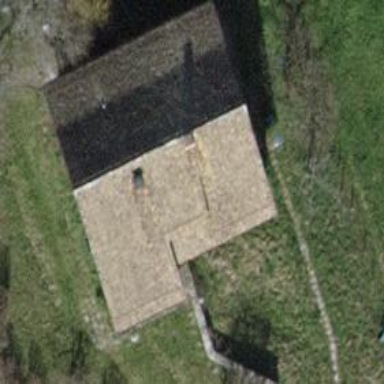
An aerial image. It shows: Detached building.